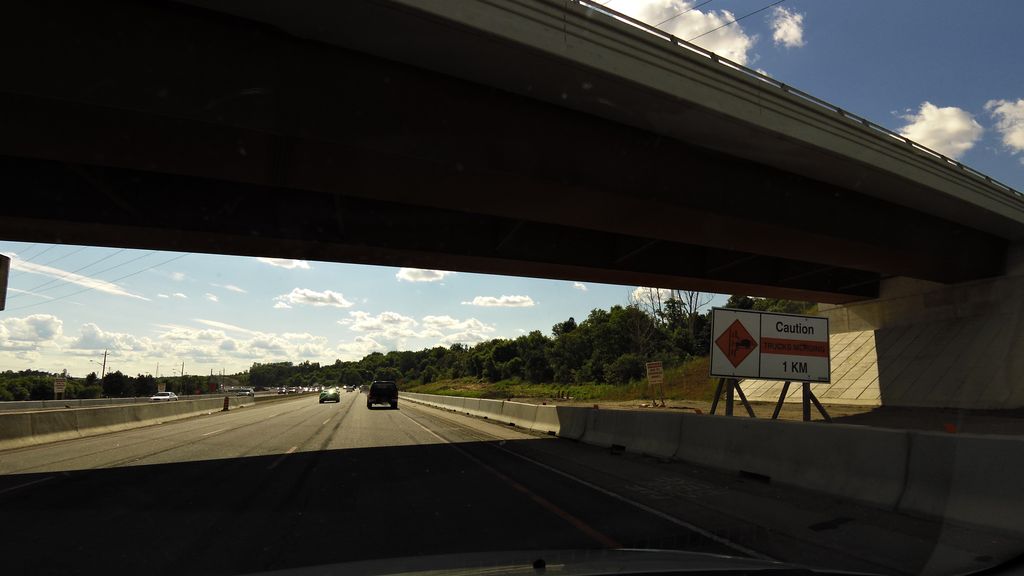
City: kitchener-waterloo